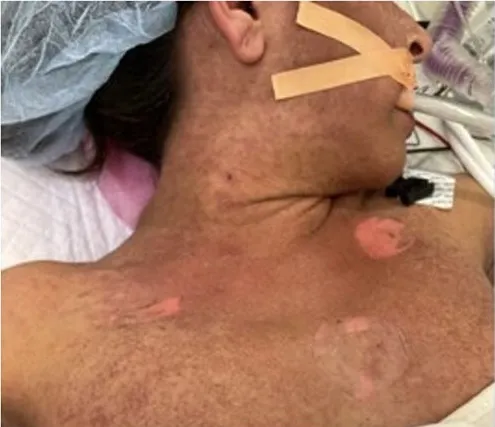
Initial photo of the rash in the operating room during her takeback surgery.
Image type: medical_photograph (skin_photograph)